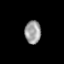
Tissue: skin
Cell type: Epithelial cells
Senescence score: 0.2177
Nuclear area (px): 362
Mean DAPI intensity: 157.083